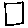
Label: square